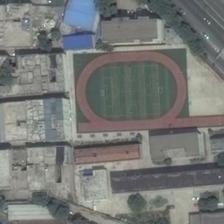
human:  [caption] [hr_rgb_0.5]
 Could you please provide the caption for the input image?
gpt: the playground lies the open space between the raod and buildings .

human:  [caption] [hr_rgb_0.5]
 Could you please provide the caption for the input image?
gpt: a playground semi-surrounded by many buildings is next to a road .

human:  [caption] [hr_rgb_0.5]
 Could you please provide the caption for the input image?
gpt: many buildings around a playground are next to a road .

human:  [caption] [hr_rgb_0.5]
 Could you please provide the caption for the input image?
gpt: a playground surrounded by many buildings is near to a road .

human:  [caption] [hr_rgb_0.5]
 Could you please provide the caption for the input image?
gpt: many buildings around a playground are next to a road .